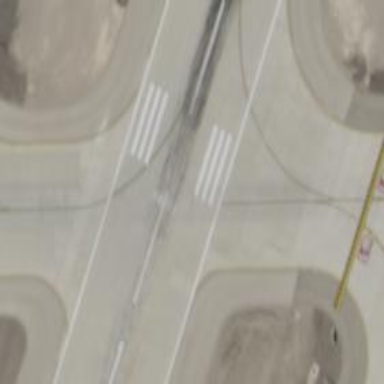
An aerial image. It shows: Image of taxiway at airport.